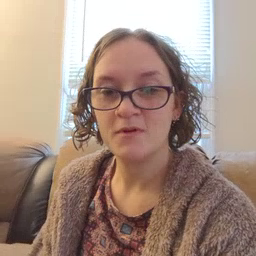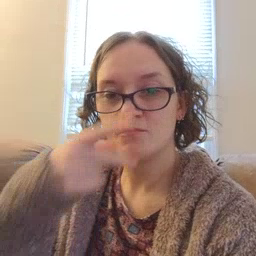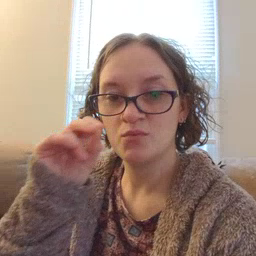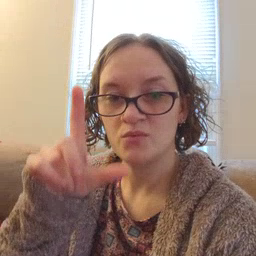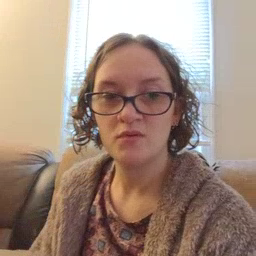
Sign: pool